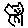
Label: cat